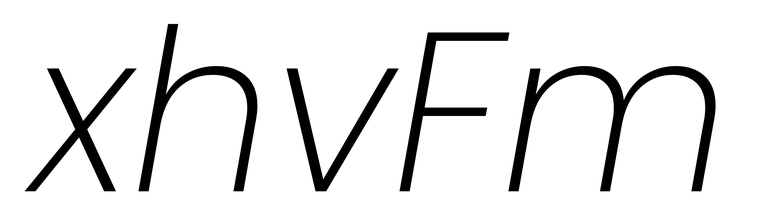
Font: Poppins-ExtraLightItalic